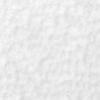
Label: no_change